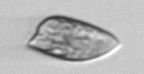
Label: Prorocentrum_dentatum